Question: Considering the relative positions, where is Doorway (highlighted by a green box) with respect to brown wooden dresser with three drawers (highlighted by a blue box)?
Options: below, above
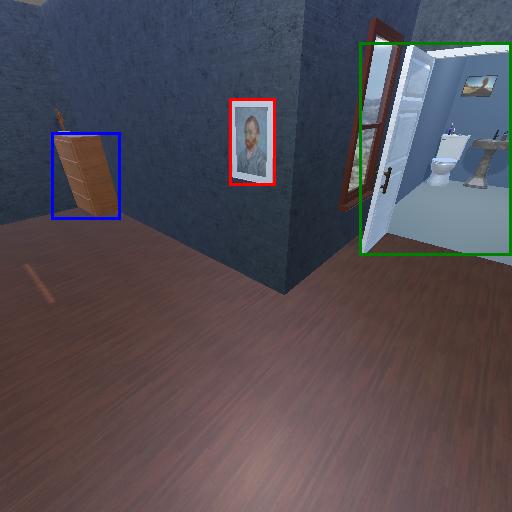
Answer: below